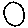
Label: circle